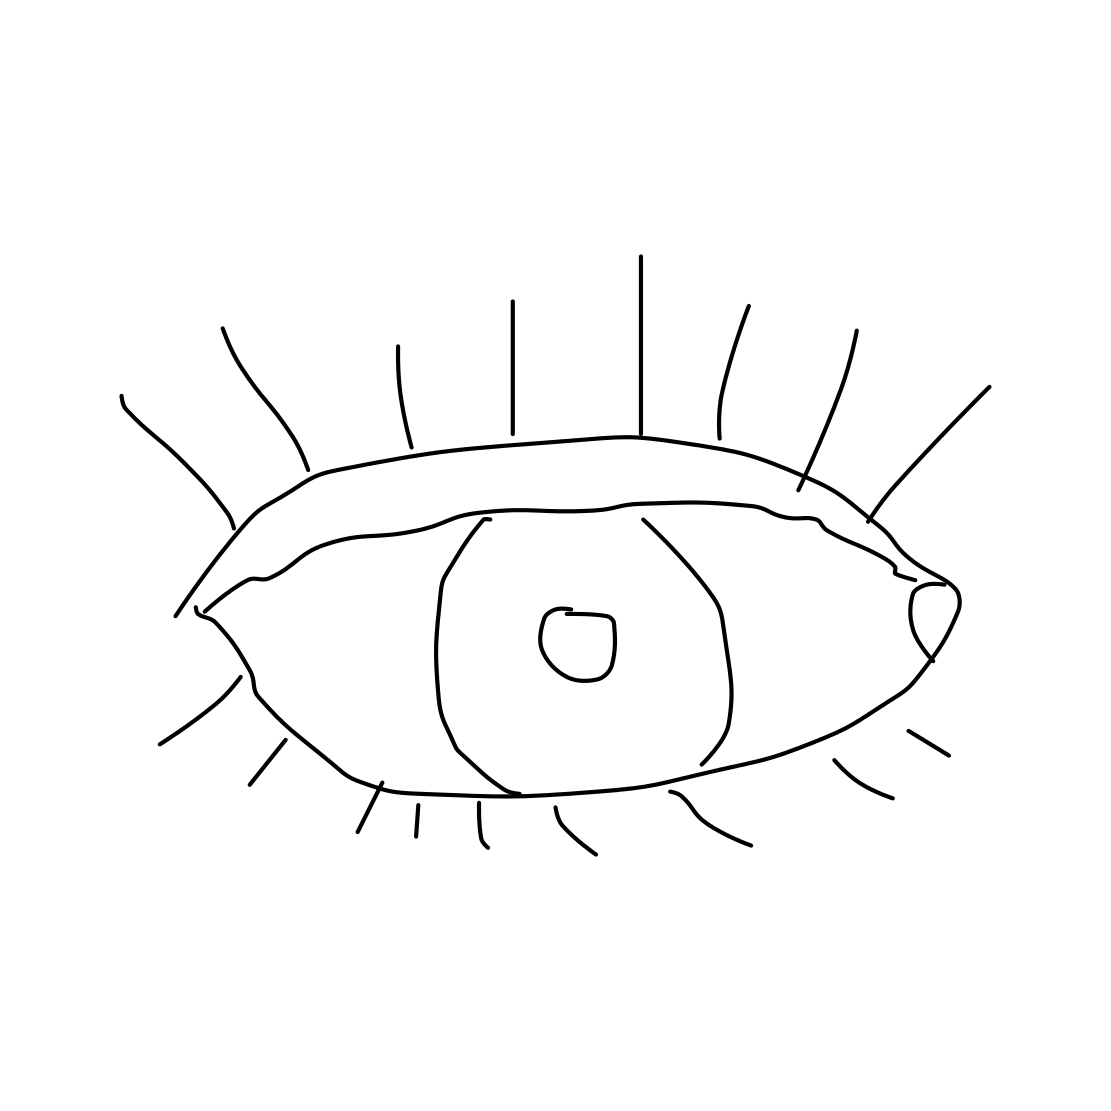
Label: eye